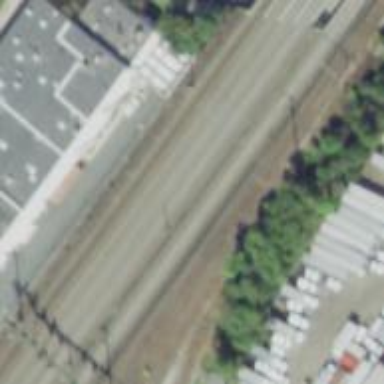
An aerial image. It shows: Railway siding for service.